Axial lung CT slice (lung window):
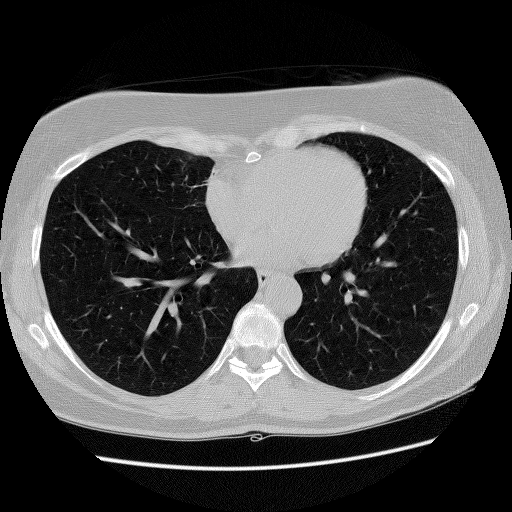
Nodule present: no